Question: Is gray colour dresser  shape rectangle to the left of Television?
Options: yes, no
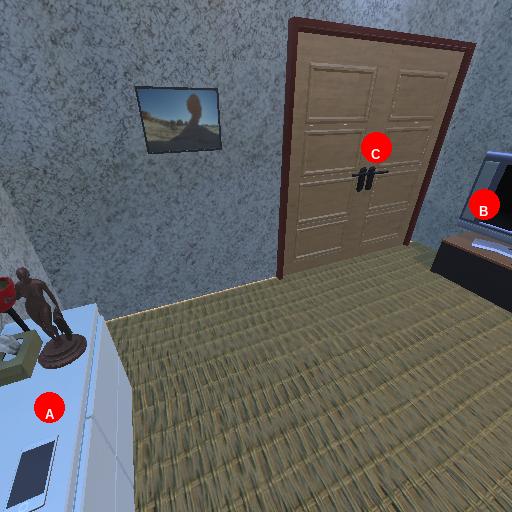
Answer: yes